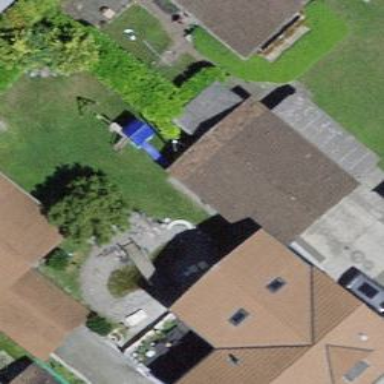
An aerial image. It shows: Garage building.